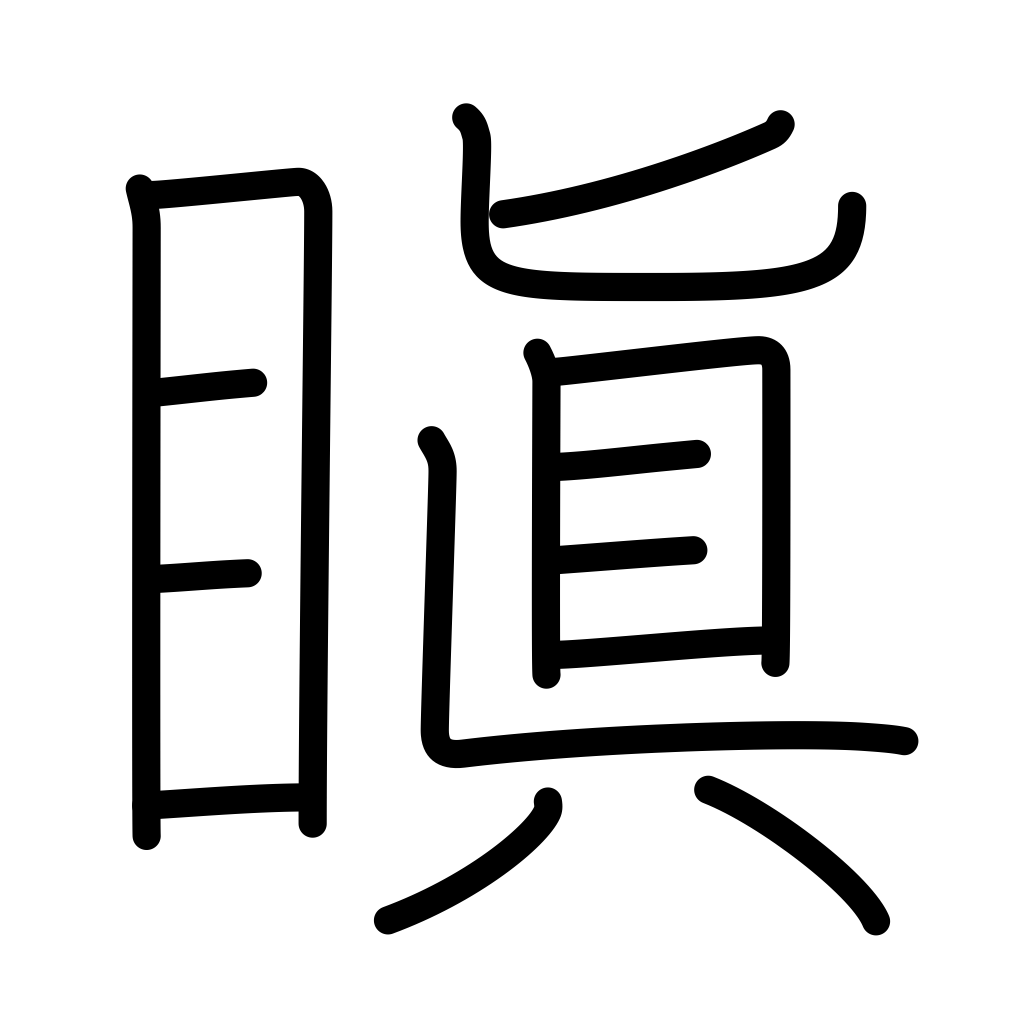
Meaning: be angry